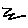
Label: zigzag